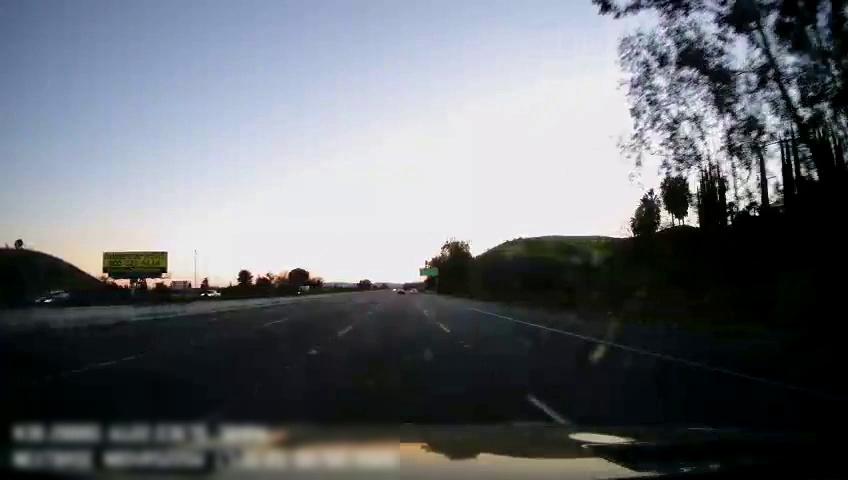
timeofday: Day
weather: Sunny
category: Drivable Space
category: Vehicles | SUV
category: Vehicles | Truck
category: Lanes | Current Lane
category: Lanes | Current Lane
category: Lanes | Alternate Lane
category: Lanes | Alternate Lane
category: Traffic | Signs